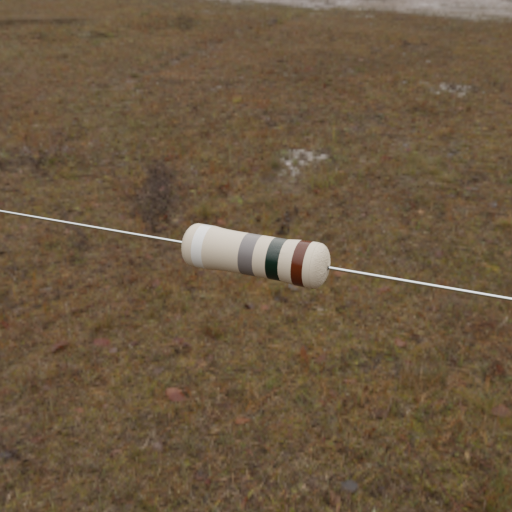
Resistor colour bands (in order): white, gray, black, brown